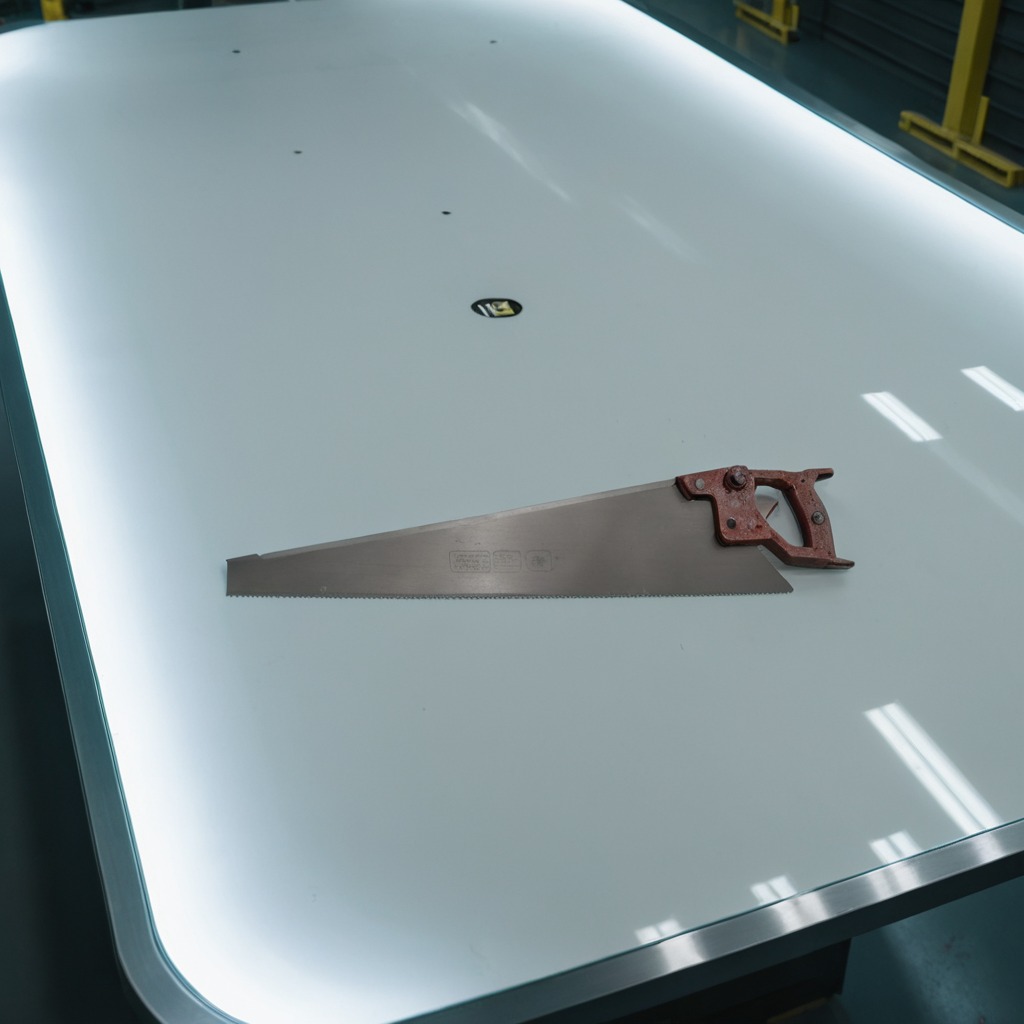
A handheld metal saw lies on a high-gloss table in a ship maintenance bay industrial lighting.